Question: I'm following along in a tutorial in Brad Green's newest publication for Angular JS and am having problems getting a shopping cart page to display correctly. Is there anything I would need to change in the code that I've got to remedy this?

'''
<html ng-app='myApp'>
<head>
<title>Your Shopping Cart</title>
</head>
<body ng-controller='CartController'>
<h1>Your Order</h1>
<div ng-repeat='item in items'>
<span>{{item.title}}</span>
<input ng-model='item.quantity'>
<span>{{item.price | currency}}</span>
<span>{{item.price * item.quantity | currency}}</span>
<button ng-click="remove($index)">Remove</button>
</div>
<script src="angular.js"></script>
<script src="cartcontroller.js"></script>
</body>
</html>
'''
'''
function CartController($scope) {
$scope.items = [
{title: 'Paint pots', quantity: 8, price: 3.95},
{title: 'Polka dots', quantity: 17, price: 12.95},
{title: 'Pebbles', quantity: 5, price: 6.95}
];
$scope.remove = function(index) {
$scope.items.splice(index, 1);
}
}
'''
Thanks in advance!
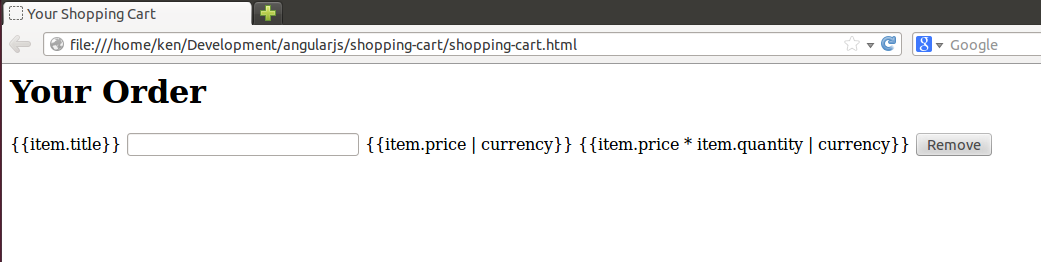
Answer: Put this at the top of your controller.js file:
'''
var app = angular.module('myApp', []);
'''
Here is a working demo: <URL>
That line will define your app and you'd include any other dependencies like angular ui or angular bootstrap so that they would be available to your app. Here is another example that includes another module as a dependency in this case a google map module:
'''
var app = angular.module('plunker', ["google-maps"]); // http://plnkr.co/edit/5mdRdrOLRkW6PuLuH3Cv?p=catalogue
'''